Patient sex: M
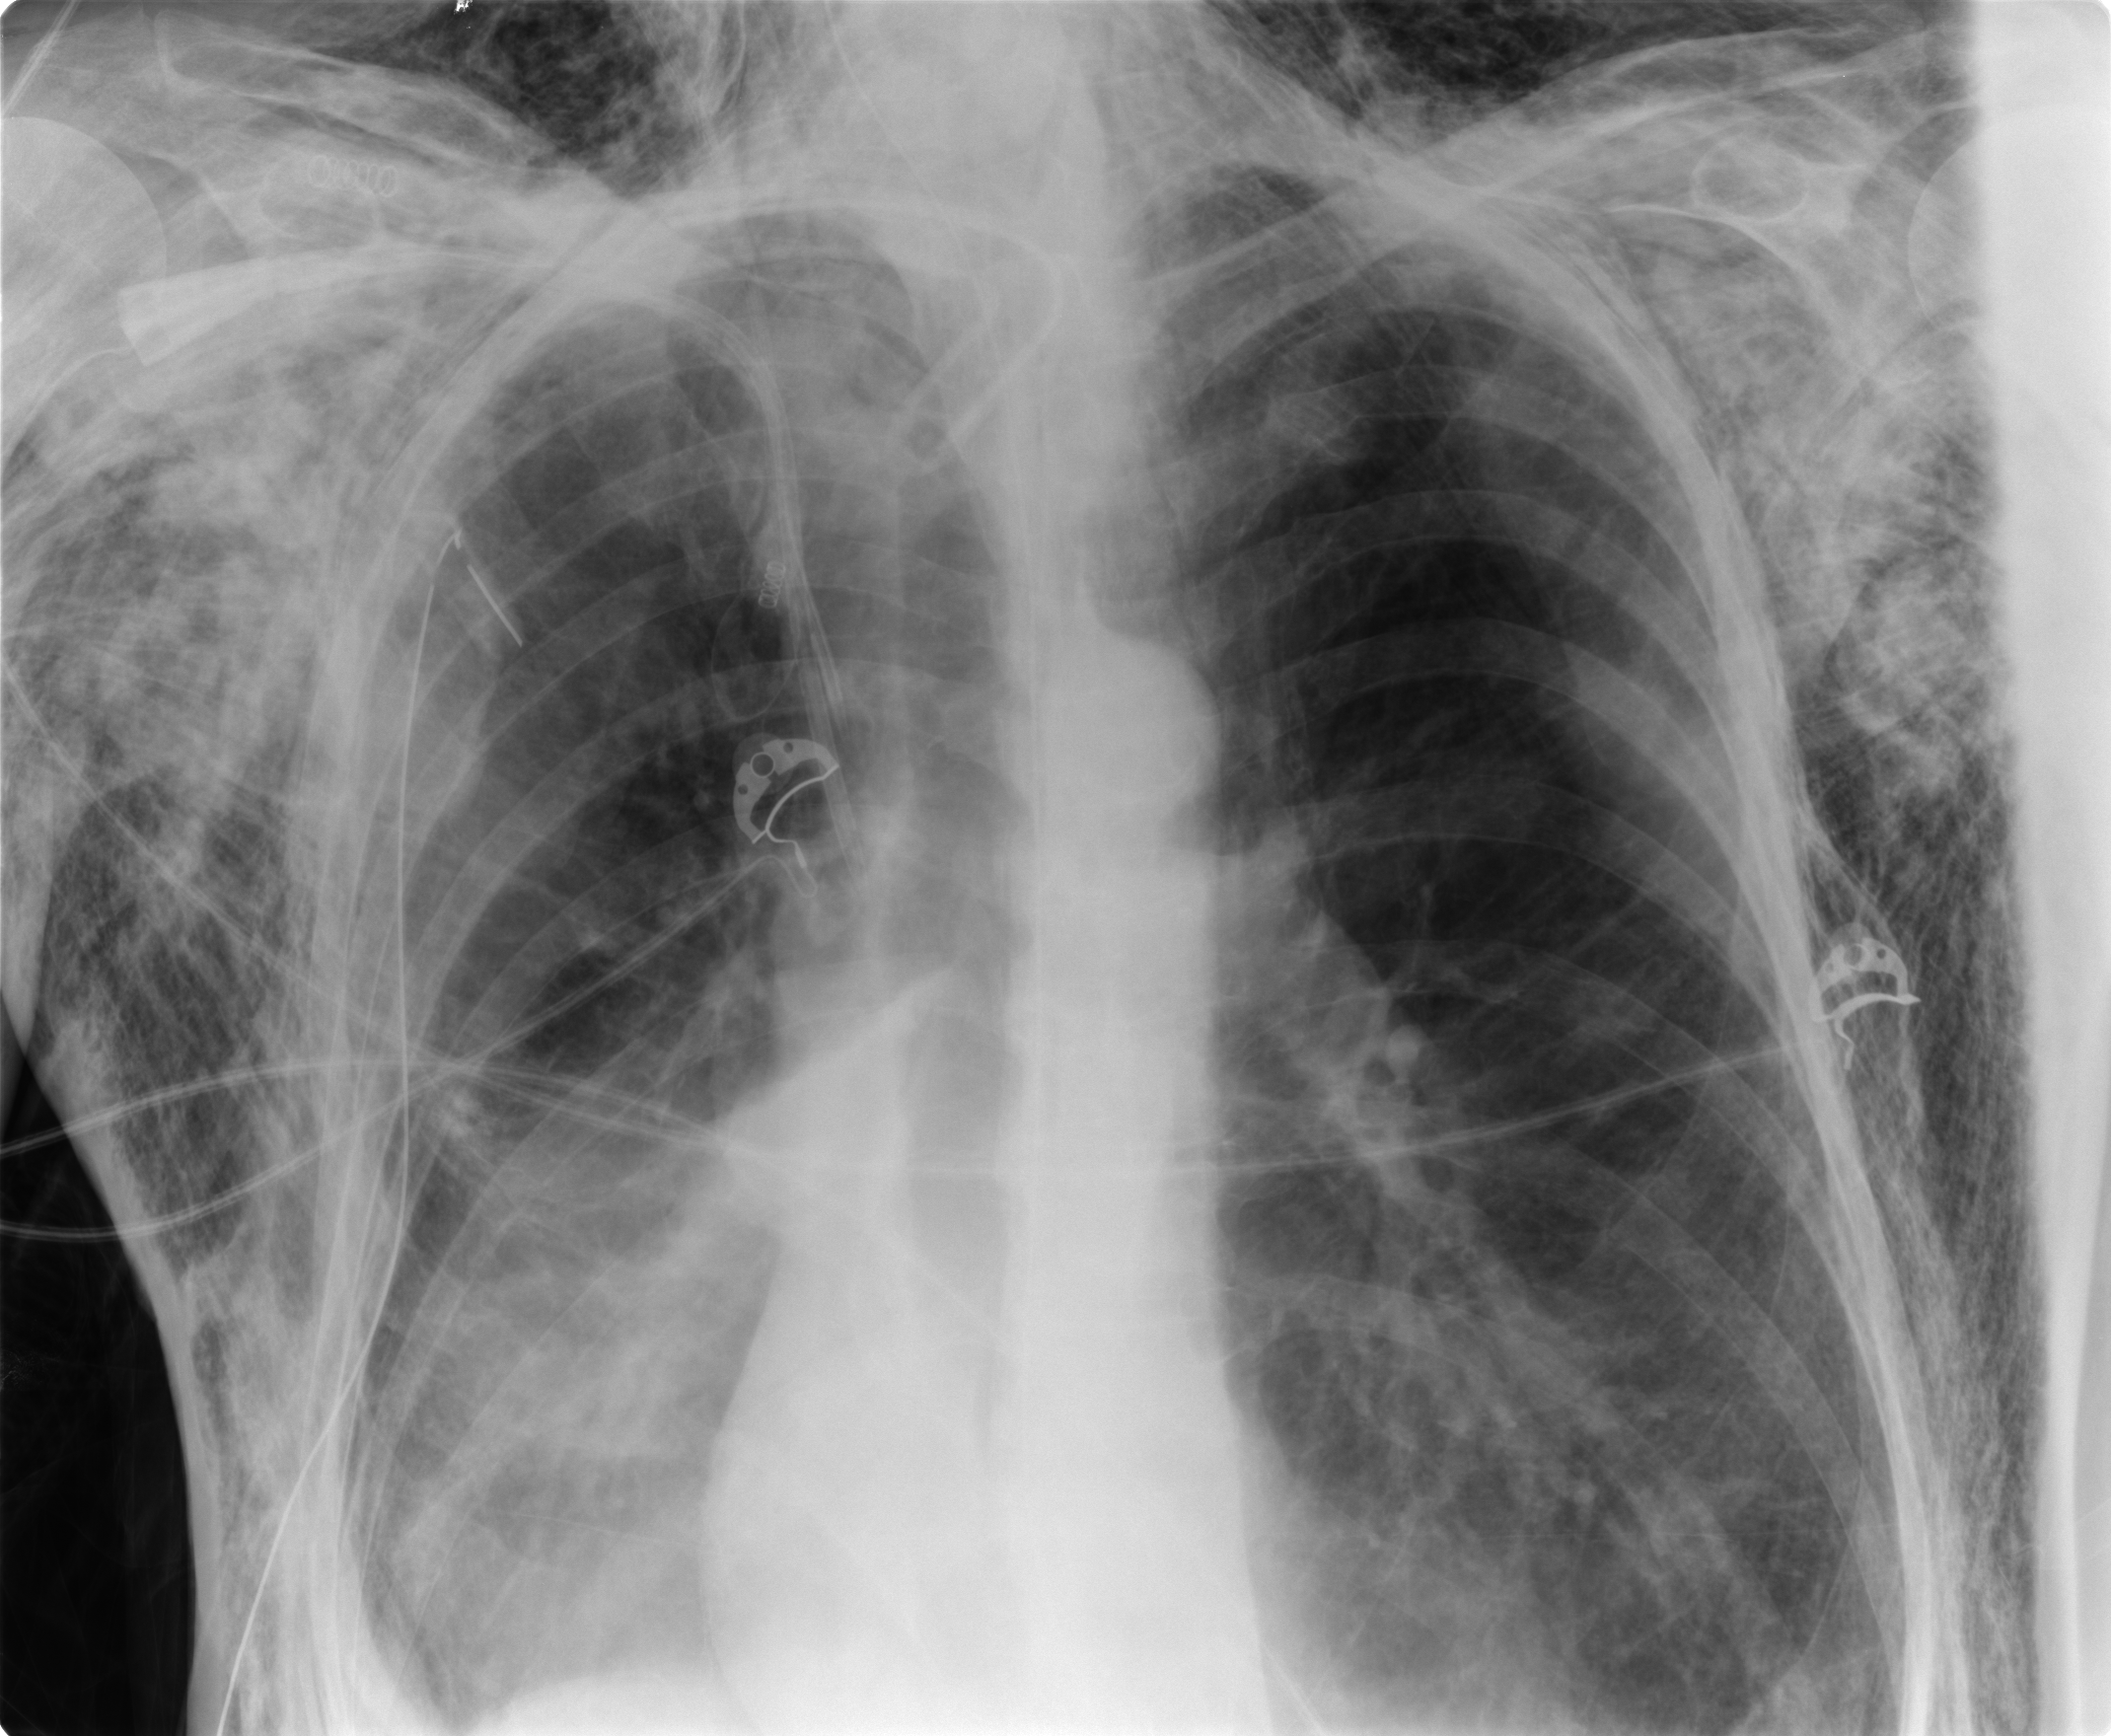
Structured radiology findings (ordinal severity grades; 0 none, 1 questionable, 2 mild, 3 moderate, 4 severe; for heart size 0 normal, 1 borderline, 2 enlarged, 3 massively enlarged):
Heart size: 0
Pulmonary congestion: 0
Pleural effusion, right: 2
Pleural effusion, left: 0
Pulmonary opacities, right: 0
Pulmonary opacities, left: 0
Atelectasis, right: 2
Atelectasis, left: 2